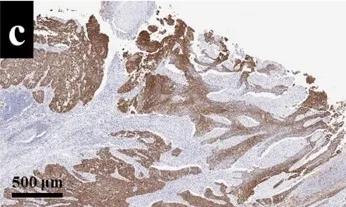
CK19.
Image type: pathology (immunostaining)